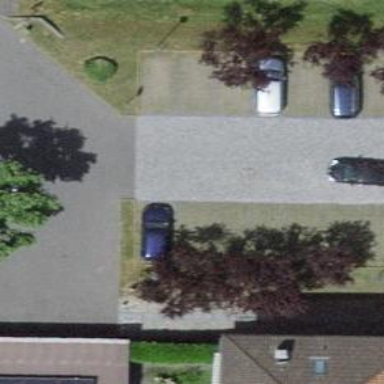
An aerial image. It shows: Paved parking area.